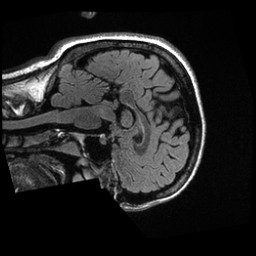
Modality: T1w
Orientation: sagittal
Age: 21
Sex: female